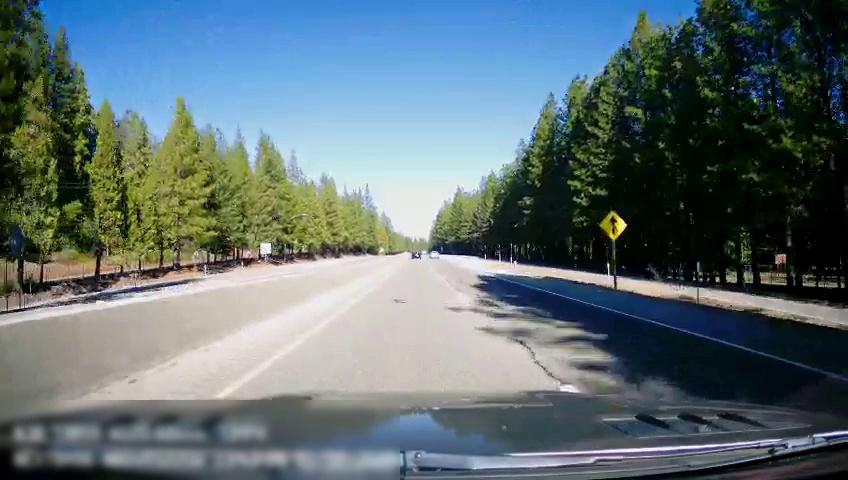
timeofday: Day
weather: Sunny
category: Drivable Space
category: Drivable Space
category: Drivable Space
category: Vehicles | Car
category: Vehicles | Car
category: Lanes | Alternate Lane
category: Lanes | Current Lane
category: Lanes | Alternate Lane
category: Traffic | Signs